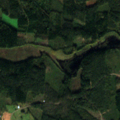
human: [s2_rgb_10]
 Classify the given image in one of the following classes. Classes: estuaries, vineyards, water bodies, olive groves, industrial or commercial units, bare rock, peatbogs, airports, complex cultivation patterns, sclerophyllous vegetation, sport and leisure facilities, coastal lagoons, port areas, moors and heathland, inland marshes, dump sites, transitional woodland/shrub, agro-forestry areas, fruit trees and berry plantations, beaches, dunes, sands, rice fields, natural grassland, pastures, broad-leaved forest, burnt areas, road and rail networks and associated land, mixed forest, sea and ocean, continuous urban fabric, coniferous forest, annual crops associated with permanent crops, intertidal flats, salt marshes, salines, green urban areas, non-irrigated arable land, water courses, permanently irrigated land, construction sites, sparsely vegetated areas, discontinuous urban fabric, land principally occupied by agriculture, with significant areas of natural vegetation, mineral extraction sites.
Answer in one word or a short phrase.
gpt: coniferous forest, transitional woodland/shrub